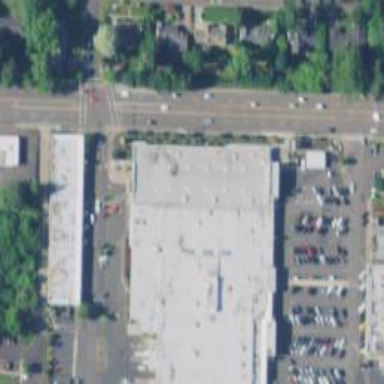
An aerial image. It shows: Retail building housing supermarket.